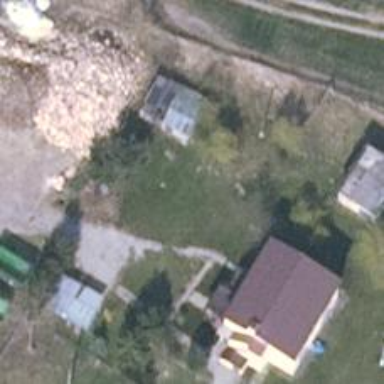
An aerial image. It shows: Isolated dwelling in the countryside.